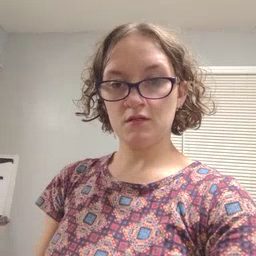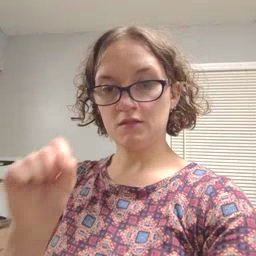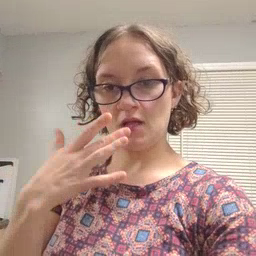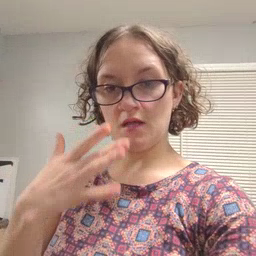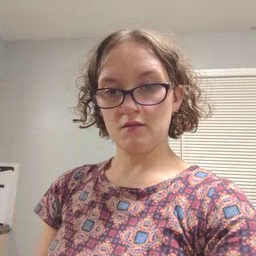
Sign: snack